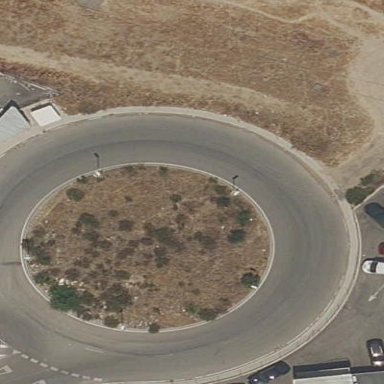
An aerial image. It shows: Residential road with roundabout.